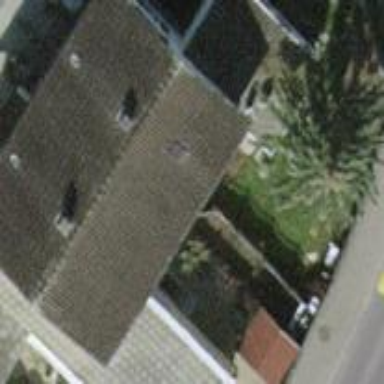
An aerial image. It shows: Semi-detached house.